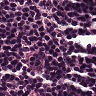
Metastatic tissue present: no